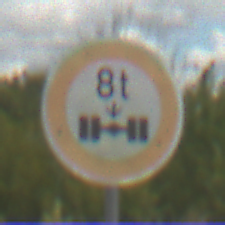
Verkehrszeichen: TatsaechlicheAchslast
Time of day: Midday
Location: Outdoor (Suburban)
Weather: PartlyCloudy
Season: Summer
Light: Natural